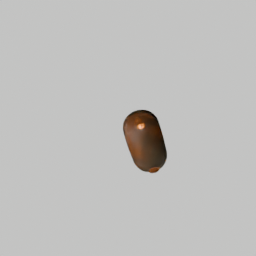
Label: lighting